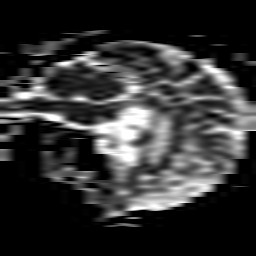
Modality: ADC
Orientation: sagittal
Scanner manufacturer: philips
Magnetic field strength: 1.5 T
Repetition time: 2.891 s
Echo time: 0.06318 s